Question: I am working on a project and having trouble with my UL>LI style.
i am trying to put images all over the list and i want when i hover over the link the image color change so i use 2 images
1 orange &
1 blue
but i am unable to centrise the images over top navigation links.

the codes are :
'''
<div id="TopMenu">
<ul style="display:">
<li class="HeaderLiveChat" style="display:none"></li>
<li class="First" style="display:">
<a href="/account.php">My Account</a>
</li>
<li style="display:">
<a href="/orderstatus.php">Order Status</a>
</li>
<li style="display:">
<a href="/wishlist.php">Wish Lists</a>
</li>
<li>
<a href="/giftcertificates.php">Gift Certificates</a>
</li>
<li class="CartLink" style="display:">
<a href="/cart.php">
</li>
<li style="display:">
<div>
<a onclick="" href="/login.php">Sign in</a>
or
<a onclick="" href="/login.php?action=create_account">Create an account</a>
</div>
</li>
</ul>
<br class="Clear">
</div>
'''
'''
/* Top Navigational Menu */
#TopMenu {
position: absolute;
right: 10px;
top: 70px;
font-size: 10px;
text-align: right;
}
#TopMenu ul, #TopMenu li {
list-style: none;
padding: 0;
margin: 0;
}
#TopMenu ul li {
display: inline;
list-style-image: none;
list-style-position: outside;
list-style-type: none;
margin: 0px;
padding: 0px 4px 0 6px;
}
#TopMenu ul li.First {
border-left: 0;
}
#TopMenu ul li.home {
background:url('http://cdn1.iconfinder.com/data/icons/munich/16x16/home.png') no-repeat;
height:16px; width:16px;
}
#TopMenu a {
color: #333;
}
#TopMenu a:hover, #TopMenu a:visited {
color: #333;
}
#TopMenu li div {
display: inline;
}
'''
Please kindly help me to solve this
I want changed icon over each link, the above image is just an example image
Thank you
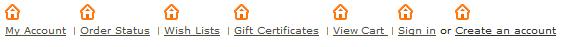
Answer: Made two changes
1. Added a top padding of 25px to li for the image #TopMenu ul li {
display: inline;
list-style-image: none;
list-style-position: outside;
list-style-type: none;
margin: 0px;
padding: 25px 4px 0 6px;
}
2. changed the logos background-position:center; ( Please note that I have used short hand notation ) #TopMenu ul li.home {
background:url('http://cdn1.iconfinder.com/data/icons/munich/16x16/home.png') no-repeat center;
height:16px; width:16px;
}
#TopMenu ul li.home:hover {
background:url('http://cdn1.iconfinder.com/data/icons/cologne/16x16/home.png') no-repeat center;
}
Working Demo : <URL>
P.S: Please note that I am using '#TopMenu' and markdown is not working properly.